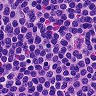
Metastatic tissue present: no